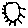
Label: sun